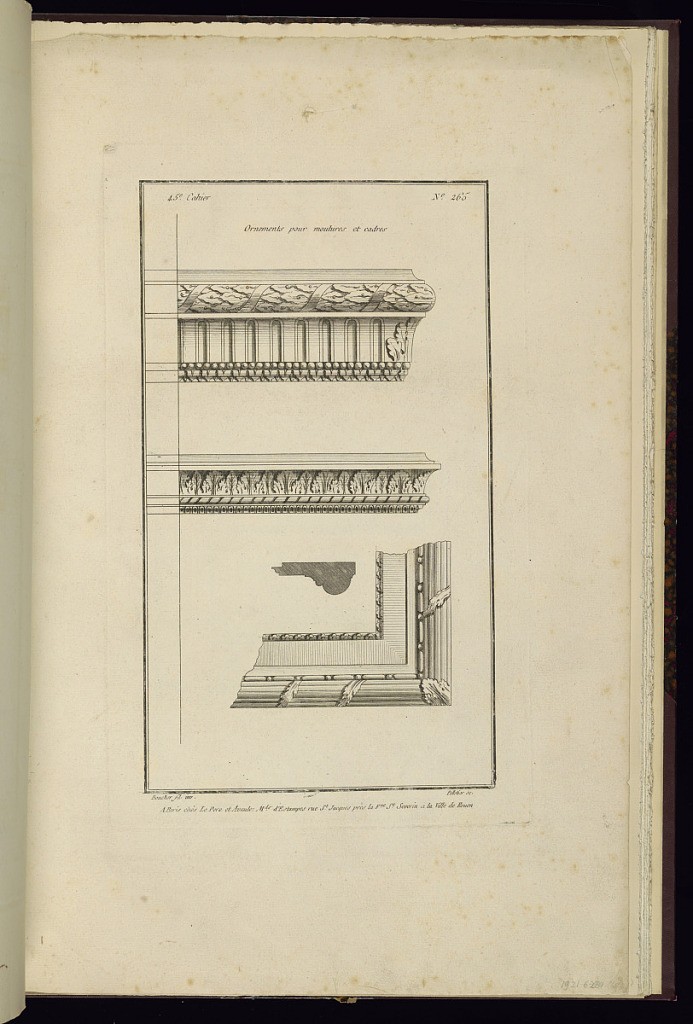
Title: Ornements pour moulures et cadres
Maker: Juste-François Boucher, French, 1736 – 1782
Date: ca. 1775
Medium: Engraving on off white laid paper
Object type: Print
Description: Designs for mouldings and frames featuring ornament motifs including bound leaf, bead course, lamb tongue, and bead and bar course. The plate is signed.